Question: I am new to the 'PowerShell' so this might be an easy question. I am trying to make a python 3.7 virtual environment using 'virtualenv'. To give you some context in already have python 3.8 in my laptop what is added to the path variable but, python 3.7 is not added to the path variable while installation. the command I ran was
'''
PS D:\Pranav\Software Output\Python> virtualenv --python="C:\ProgramData\Microsoft\Windows\Start Menu\Programs\Python 3.7" p37\env1
RuntimeError: failed to query C:\ProgramData\Microsoft\Windows\Start Menu\Programs\Python 3.7 with code 13 err: 'Access is denied'
PS D:\Pranav\Software Output\Python>
'''

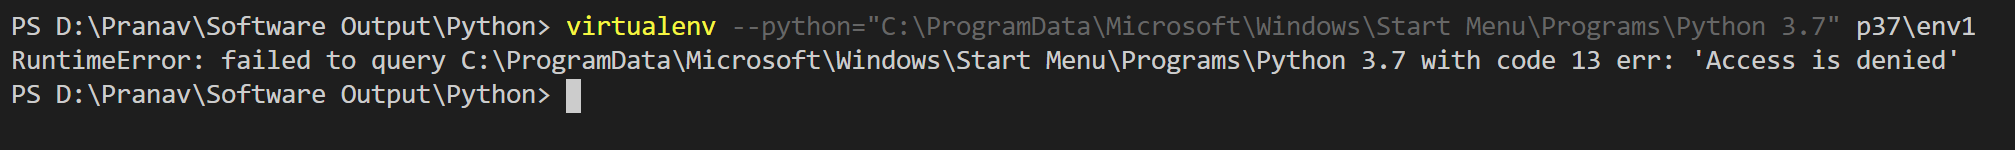
Answer: For some reason 'python3 -m venv /path/to/new/virtual/environment' worked for me.
thank you for everyone who answered my question.